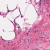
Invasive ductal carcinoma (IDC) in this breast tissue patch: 0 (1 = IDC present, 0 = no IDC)